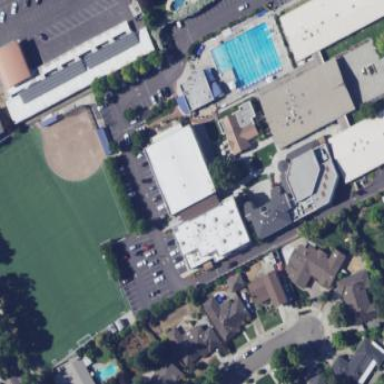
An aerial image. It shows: School building.